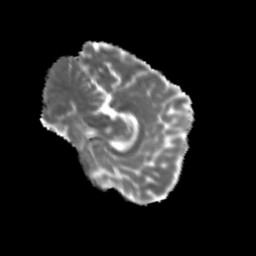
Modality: MD
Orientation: sagittal
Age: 28
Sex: female
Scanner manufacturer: siemens
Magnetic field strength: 3 T
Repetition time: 3.5 s
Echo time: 0.113 s